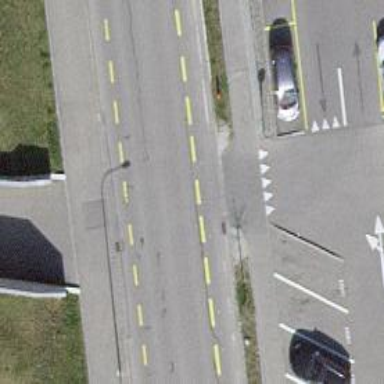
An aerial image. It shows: Residential road with asphalt surface. The road has sidewalks on both sides and designated cycle lane on both sides as well.